Question: i want to bind grid look like this or sql query through bind
look like

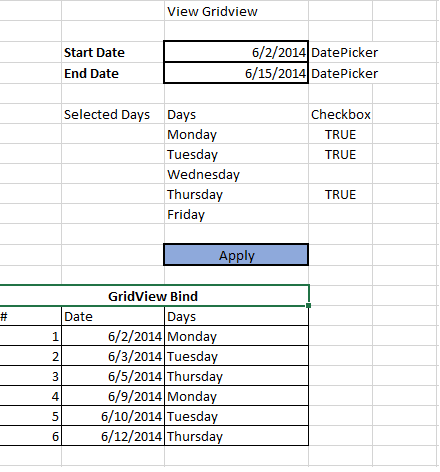
Answer: '''
DECLARE @startDate DATETIME
DECLARE @endDate DATETIME
SET @startDate = '2014-06-02'
SET @endDate = '2014-06-26'
;WITH dates AS
(
SELECT @startdate as Date,DATENAME(Dw,@startdate) As DayName
UNION ALL
SELECT DATEADD(d,1,[Date]),DATENAME(Dw,DATEADD(d,1,[Date])) as DayName
FROM dates
WHERE DATE < @enddate
)
SELECT Date,DayName frOM dates where DAYNAME in('Monday','Tuesday','Wednesday')
'''